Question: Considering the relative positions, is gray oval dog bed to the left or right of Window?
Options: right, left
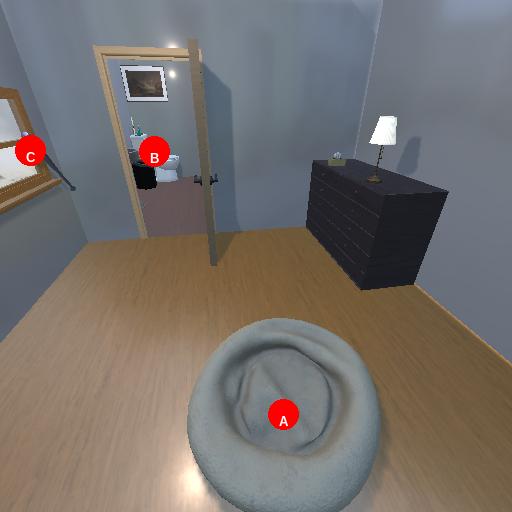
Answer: right